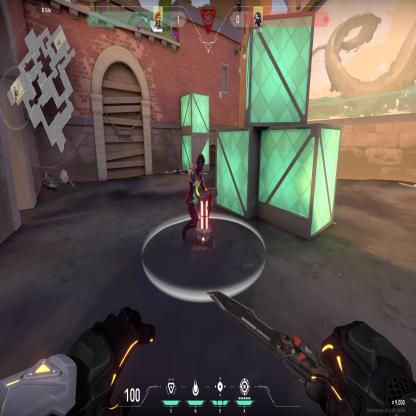
Label: planted spike ; enemy